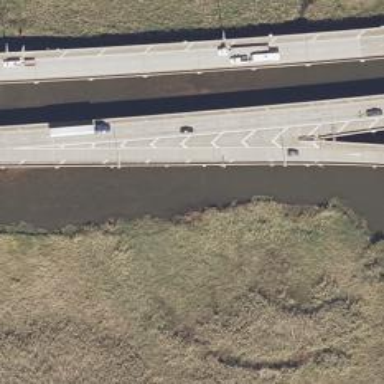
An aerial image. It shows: Motorway bridge.